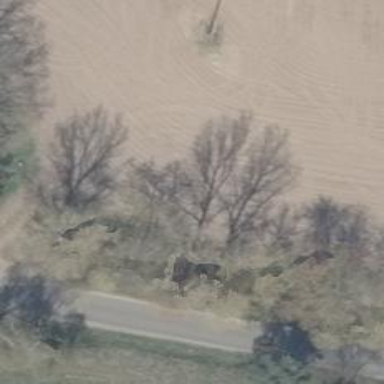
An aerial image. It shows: Row of deciduous broadleaved trees.